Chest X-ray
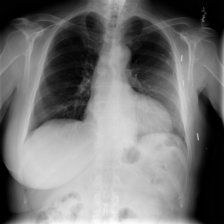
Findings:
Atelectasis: negative
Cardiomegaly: negative
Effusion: negative
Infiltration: negative
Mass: negative
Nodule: negative
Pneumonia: negative
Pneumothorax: negative
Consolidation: negative
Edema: negative
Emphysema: negative
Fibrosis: negative
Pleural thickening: negative
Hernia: negative